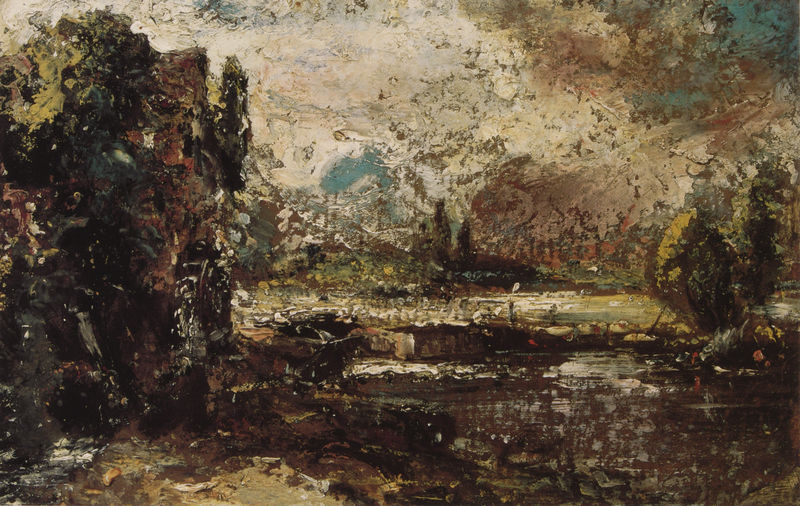
Titel: Dedham Mill
Künstler: John Constable
Standort: New York (New York)
Institution: (Privatsammlung)
Schlagwörter: baum, berg, blau, blätter, felsen, gemälde, himmel, laub, schatten, vogel, wasser, weiß, wolken, bäume, fluss, gelb, grün, impressionismus, landschaft, menschen, ocker, see, stadt, teich, ufer, braun, bunt, grau, hell, licht, schwarz, skizze, türkis, gebäude, gras, haus, rot, tier, tiere, wiese, wolke, beige, expressionismus, stein, steine, öl, bach, baumstamm, ferne, horizont, häuser, hügel, mühle, natur, spiegelung, stamm, busch, büsche, gebüsch, gewässer, hütte, pastos, gold, pflanzen, england, tal, wald, boot, boote, garten, farbig, strand, studie, fischer, abstrakt, berge, farben, fels, gebirge, modern, dächer, farbe, violett, herbst, rauh, sepia, hafen, stille, böschung, ölgemälde, constable, sturm, turner, wetter, impressionistisch, reflexe, marron, vert, manet, abstraktion, regen, punkte, flusslandschaft, acryl, blanc, noir, tupfen, leinwand, sumpf, tupfer, fleck, gedeckt, baumgruppe, firnis, lac, moor, trubner, ölskizze, sombre, barbizon, wildnis, fleckig, seeufer, arbre, ciel, nature, paysage, peinture, kleckse, getupft, eau, alpenlandschaft, angler, mühlrad, wasserrad, montagne, angeln, nuage, touche, arbres, william, ölstudie, krakelee, pappe, bätter, orizont, william turner, abstract, italien, canaletto, fare, bazbizon, lourd, matière, alprima, animals, painteur